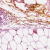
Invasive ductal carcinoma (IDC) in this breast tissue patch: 0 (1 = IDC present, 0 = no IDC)